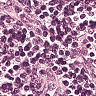
Metastatic tissue present: no